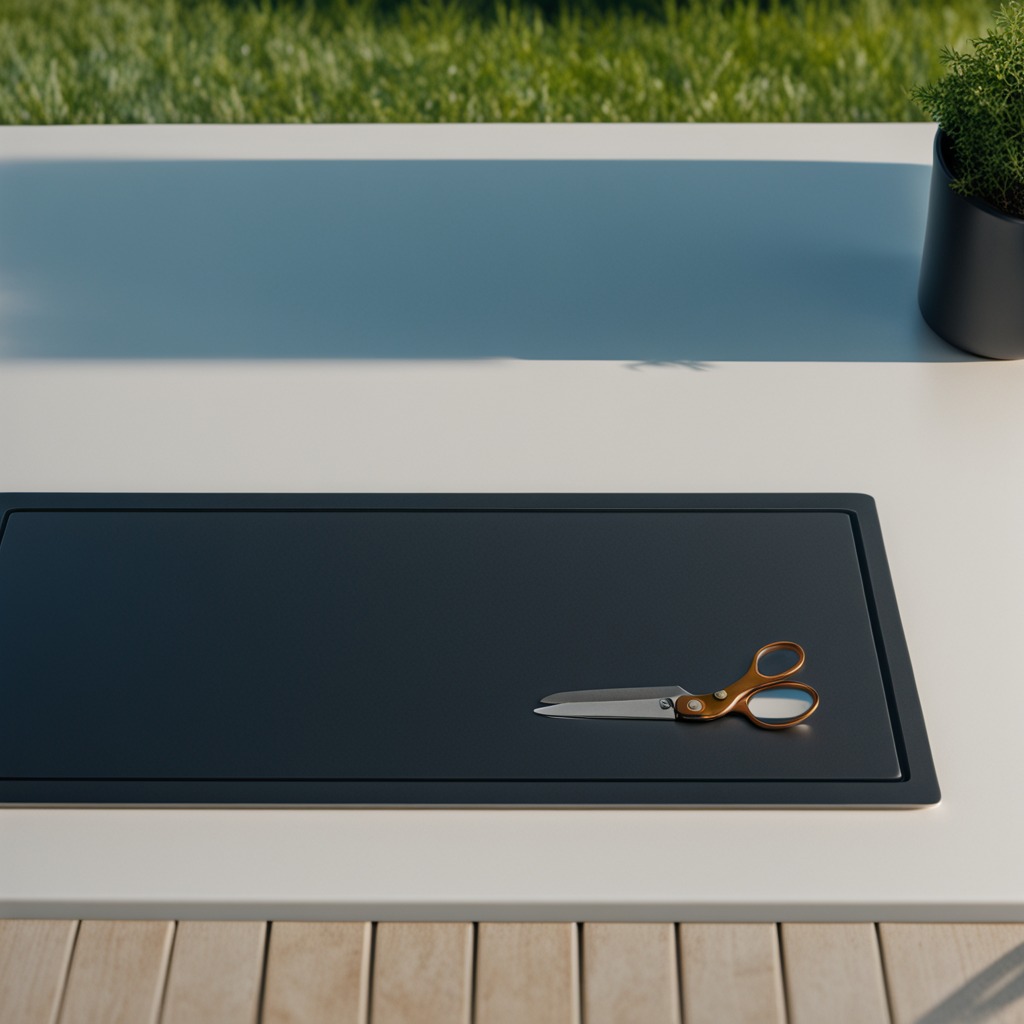
A scissor lies on a textured surface in a temporary outdoor tool station.